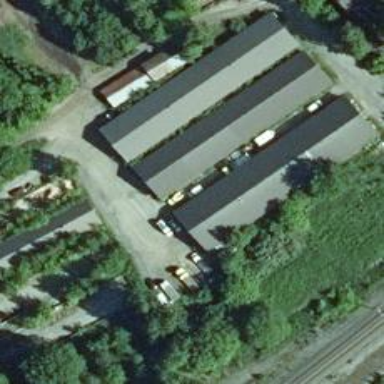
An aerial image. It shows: Scrap yard located in industrial area.